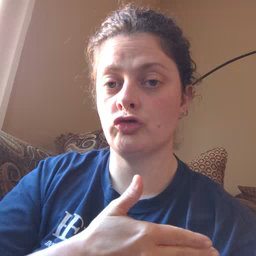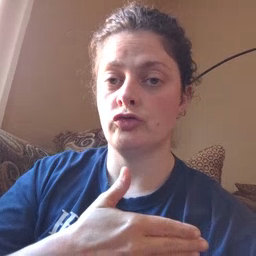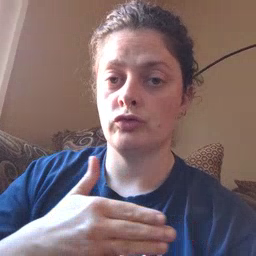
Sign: eye